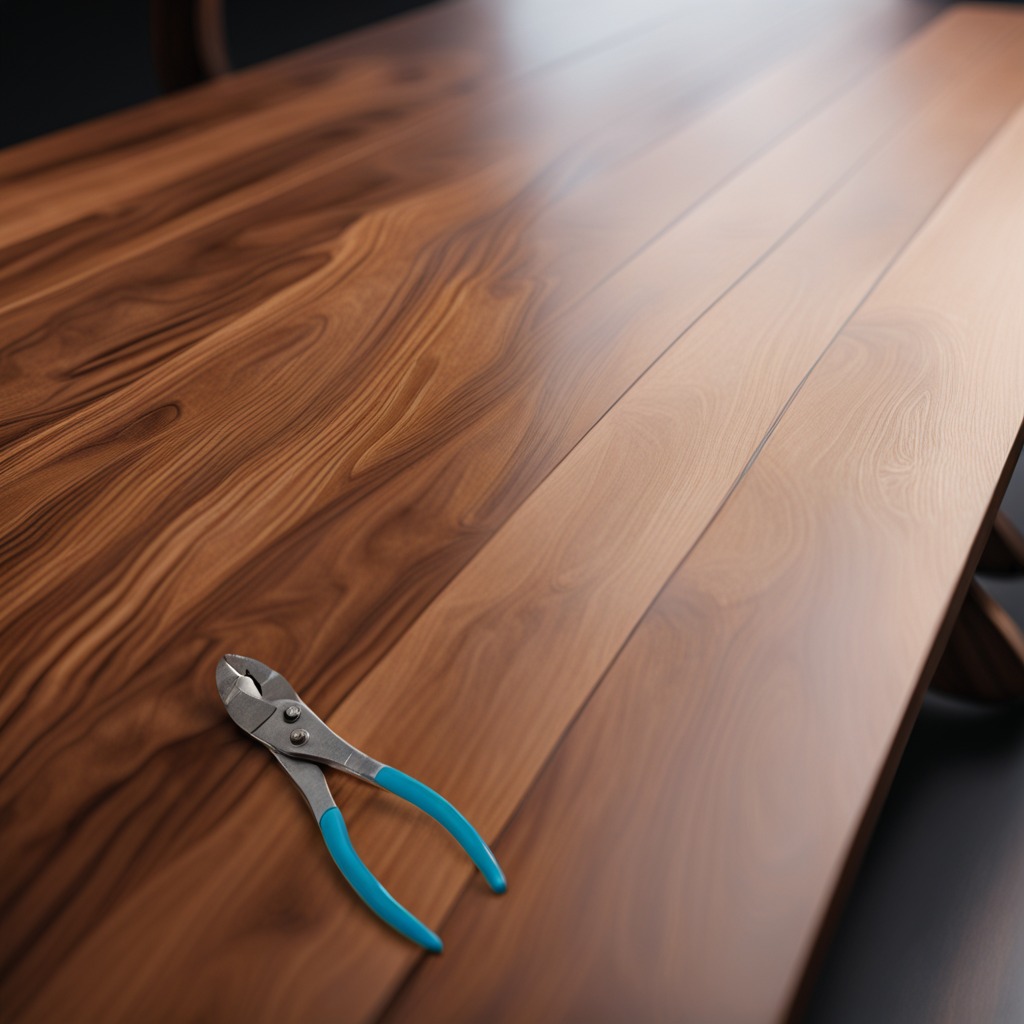
A plier is lying on the wooden table.